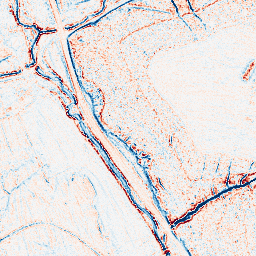
Category: edge_preserving
Decomposition family: anisotropic_diffusion
Decomposition parameters: iterations: 5
kappa: 10
gamma: 0.15
Upsampling method: sinc_blackman
Upsampling parameters: scale: 2
kernel_size: 8
Upsampling scale: 2